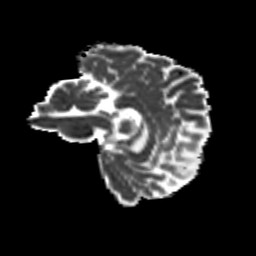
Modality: MD
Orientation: sagittal
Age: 38
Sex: female
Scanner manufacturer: siemens
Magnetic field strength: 3 T
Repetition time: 8.6 s
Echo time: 0.095 s